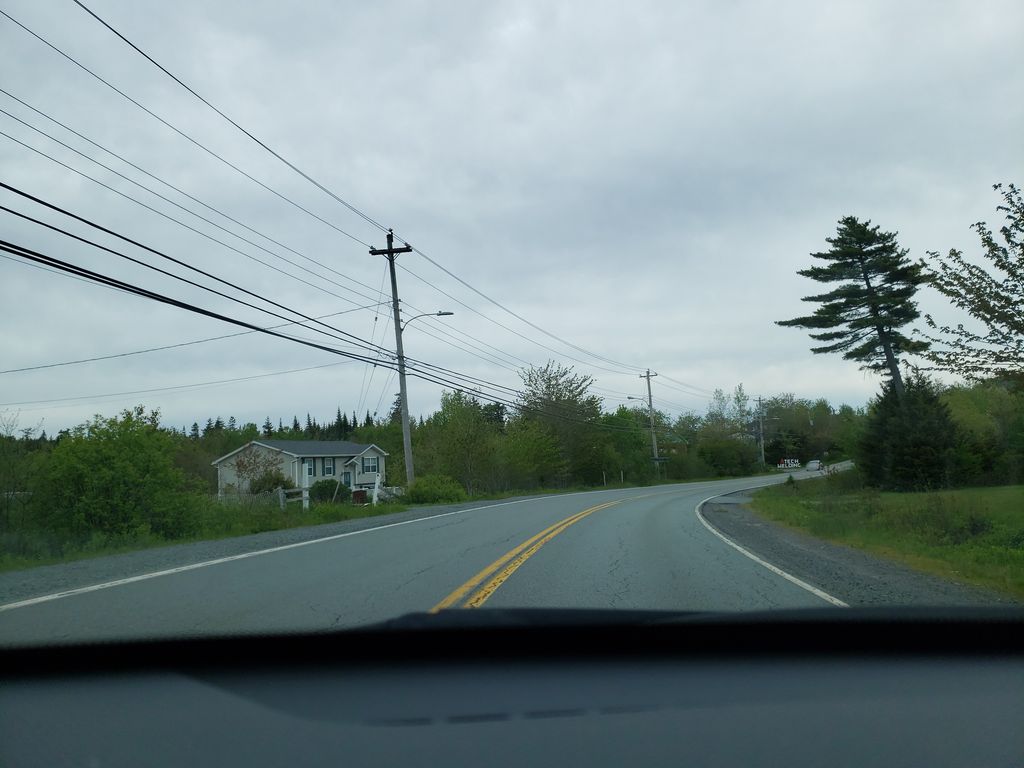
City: halifax